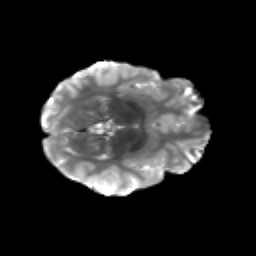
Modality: T2w
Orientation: axial
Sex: female
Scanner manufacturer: siemens
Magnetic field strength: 3 T
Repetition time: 5 s
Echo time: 0.071 s